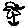
Label: flower